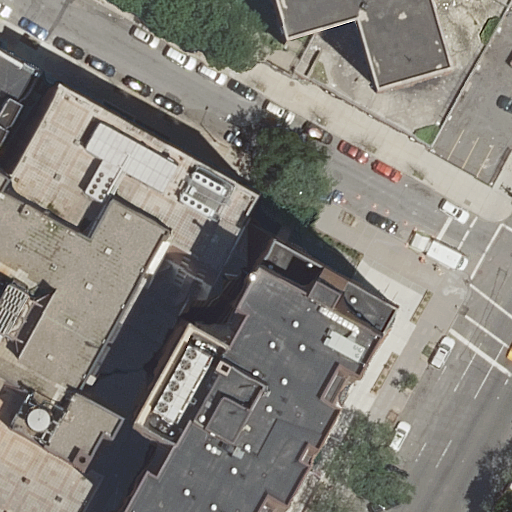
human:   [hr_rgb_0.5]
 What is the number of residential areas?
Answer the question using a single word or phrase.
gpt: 1

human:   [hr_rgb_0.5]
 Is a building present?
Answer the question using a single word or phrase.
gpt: yes

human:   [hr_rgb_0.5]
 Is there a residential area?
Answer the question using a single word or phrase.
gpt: yes

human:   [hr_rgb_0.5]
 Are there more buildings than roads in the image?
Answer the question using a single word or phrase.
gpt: no

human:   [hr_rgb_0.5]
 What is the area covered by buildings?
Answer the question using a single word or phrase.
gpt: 4383m2

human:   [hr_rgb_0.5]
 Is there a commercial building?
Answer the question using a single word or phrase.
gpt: no

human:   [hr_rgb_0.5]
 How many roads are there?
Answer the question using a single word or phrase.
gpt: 9

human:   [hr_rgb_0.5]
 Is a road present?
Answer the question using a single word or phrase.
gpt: yes

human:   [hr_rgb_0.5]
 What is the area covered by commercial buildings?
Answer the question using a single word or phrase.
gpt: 0m2

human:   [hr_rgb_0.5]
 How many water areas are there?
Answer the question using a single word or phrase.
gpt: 0

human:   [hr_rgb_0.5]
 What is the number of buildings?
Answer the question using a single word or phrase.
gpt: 3

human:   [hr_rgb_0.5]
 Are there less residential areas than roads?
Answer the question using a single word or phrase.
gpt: yes

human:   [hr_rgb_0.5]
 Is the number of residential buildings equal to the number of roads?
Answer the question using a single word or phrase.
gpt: no

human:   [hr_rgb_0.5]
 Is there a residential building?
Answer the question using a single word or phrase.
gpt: yes

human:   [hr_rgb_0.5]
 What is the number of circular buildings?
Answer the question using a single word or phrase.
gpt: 0

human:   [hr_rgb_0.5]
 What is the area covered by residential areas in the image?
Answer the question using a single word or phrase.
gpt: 24m2

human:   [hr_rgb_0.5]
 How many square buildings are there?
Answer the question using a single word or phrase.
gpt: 0

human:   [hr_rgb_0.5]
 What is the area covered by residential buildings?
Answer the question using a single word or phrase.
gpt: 2763m2

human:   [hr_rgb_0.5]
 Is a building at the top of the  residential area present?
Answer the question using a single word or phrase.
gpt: no

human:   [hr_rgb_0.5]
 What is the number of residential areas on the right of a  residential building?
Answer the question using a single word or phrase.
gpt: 0

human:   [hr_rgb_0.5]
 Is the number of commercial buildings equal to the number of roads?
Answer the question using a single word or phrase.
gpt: no

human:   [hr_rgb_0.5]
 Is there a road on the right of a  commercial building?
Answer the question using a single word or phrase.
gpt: no

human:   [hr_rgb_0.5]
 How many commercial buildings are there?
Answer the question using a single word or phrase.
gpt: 0

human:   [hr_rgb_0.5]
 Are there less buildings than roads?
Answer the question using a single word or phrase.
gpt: yes

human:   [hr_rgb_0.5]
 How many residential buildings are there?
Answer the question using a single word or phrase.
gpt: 2

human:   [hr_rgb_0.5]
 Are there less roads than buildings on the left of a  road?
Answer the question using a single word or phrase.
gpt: no

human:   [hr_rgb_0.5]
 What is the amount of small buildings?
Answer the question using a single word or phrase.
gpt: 1

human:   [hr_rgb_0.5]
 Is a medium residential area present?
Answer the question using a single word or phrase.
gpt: no

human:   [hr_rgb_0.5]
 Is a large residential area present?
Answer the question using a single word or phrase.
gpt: no

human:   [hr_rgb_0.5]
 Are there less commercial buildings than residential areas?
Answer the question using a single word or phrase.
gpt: yes

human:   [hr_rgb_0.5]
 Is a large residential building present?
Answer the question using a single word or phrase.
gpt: yes

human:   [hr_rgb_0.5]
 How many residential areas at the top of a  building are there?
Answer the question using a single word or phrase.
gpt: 1

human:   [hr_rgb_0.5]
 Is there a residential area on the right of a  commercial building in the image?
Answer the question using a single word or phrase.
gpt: no

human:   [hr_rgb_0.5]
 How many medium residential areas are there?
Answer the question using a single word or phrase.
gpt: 0

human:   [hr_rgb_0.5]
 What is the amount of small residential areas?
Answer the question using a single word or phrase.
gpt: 1

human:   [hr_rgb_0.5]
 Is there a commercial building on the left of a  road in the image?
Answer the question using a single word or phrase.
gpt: no

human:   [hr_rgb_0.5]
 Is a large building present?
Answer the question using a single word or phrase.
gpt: yes

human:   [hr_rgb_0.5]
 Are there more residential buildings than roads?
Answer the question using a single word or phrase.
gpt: no

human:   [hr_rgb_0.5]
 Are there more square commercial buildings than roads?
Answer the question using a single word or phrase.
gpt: no

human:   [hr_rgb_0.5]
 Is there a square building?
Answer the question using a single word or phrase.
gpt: no

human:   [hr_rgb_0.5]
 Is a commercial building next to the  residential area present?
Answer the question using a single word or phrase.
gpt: no

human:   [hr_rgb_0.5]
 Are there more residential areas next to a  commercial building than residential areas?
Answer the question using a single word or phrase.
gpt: no

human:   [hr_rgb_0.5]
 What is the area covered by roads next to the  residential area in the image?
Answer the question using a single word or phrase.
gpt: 0m2

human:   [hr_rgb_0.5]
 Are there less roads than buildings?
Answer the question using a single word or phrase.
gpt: no

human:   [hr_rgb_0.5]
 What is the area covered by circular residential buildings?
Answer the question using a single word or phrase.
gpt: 0m2

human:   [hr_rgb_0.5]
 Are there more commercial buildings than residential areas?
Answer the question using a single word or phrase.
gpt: no

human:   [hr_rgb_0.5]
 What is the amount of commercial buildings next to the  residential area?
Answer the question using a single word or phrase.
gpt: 0

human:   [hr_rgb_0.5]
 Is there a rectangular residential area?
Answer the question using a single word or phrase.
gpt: yes

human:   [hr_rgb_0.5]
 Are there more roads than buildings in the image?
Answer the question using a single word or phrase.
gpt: yes

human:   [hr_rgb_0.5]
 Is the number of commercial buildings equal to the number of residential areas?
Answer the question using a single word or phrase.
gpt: no

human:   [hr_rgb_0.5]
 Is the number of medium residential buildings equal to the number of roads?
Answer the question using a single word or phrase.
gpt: no

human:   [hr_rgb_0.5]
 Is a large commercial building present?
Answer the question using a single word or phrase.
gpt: no

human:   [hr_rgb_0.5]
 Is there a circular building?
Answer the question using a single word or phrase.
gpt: no

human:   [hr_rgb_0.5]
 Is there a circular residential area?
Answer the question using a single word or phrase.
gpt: no

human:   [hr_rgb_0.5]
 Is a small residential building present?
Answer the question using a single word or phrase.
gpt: yes

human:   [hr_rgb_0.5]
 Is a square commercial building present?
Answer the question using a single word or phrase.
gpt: no

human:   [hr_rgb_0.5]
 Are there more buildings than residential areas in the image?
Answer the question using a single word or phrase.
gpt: yes

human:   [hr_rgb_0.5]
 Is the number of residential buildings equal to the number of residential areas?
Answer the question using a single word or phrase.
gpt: no

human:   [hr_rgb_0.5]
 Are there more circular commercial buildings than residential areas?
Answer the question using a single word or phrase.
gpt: no

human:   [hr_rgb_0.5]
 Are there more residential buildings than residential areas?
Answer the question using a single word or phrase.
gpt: yes

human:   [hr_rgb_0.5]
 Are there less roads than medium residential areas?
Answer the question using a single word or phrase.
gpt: no

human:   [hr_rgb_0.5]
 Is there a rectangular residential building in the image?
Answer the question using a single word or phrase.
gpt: yes

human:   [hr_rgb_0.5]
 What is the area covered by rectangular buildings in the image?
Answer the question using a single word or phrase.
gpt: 0m2

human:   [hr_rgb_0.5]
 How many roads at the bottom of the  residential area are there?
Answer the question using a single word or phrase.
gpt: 9